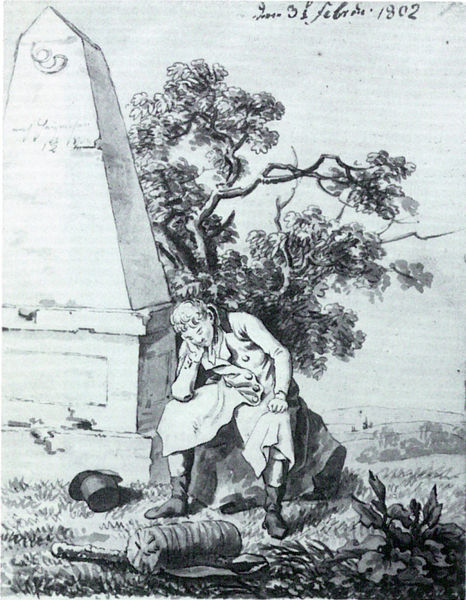
Titel: Wanderer am Meilenstein
Künstler: Caspar David Friedrich
Standort: München
Institution: Staatliche Graphische Sammlung
Schlagwörter: baum, blätter, feder, felsen, hand, himmel, kopf, mann, schatten, weiß, bäume, landschaft, sitzen, äste, grau, hintergrund, hut, licht, schwarz, skizze, stützen, säule, zeichnung, blick, gras, wiese, rock, zylinder, anzug, blond, jacke, jung, arm, gesicht, kragen, mensch, stein, trauer, horn, hände, signatur, ast, erde, hügel, strauch, brücke, boden, haare, mantel, sitzend, decke, pflanze, pflanzen, locken, tal, traurig, stock, schrift, ruhe, schlafen, schuhe, stab, bündel, datierung, gepäck, dorf, grafik, vegetation, pause, rast, friedrich, romantik, kissen, inschrift, datum, sitzt, melancholie, junge, nachdenklich, warten, ellenbogen, knie, aufstützen, denkerpose, knöpfe, nachdenken, sinnierend, tusche, stütze, denken, höhe, denkmal, druck, schwarz-weiss, stich, uniform, soldat, beschriftung, stiefel, fass, pinsel, jahr, rolle, jüngling, grab, geäst, wanderer, müde, obelisk, verdorrt, eiche, haltestelle, büschel, geselle, tornister, wanderstab, wanderstock, erschöpft, postkutsche, ausruhen, felsblock, lavierung, grabmal, bezeichnung, monument, ägypten, gedenkstein, federzeichnung, jahrhundert, wegweiser, grenzstein, ansichtskarte, bruch, grabstein, pinselzeichnung, erschöpfung, signstur, februar, betrübt, bierdermeier, erinnerungsmal, posthorn, wiesenlandschaft, abgeworfen, 1902, 1802, begetation